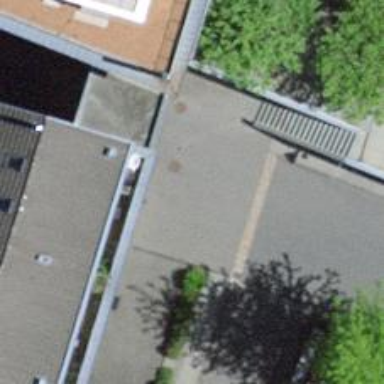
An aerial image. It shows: Footway that passes through building tunnel.